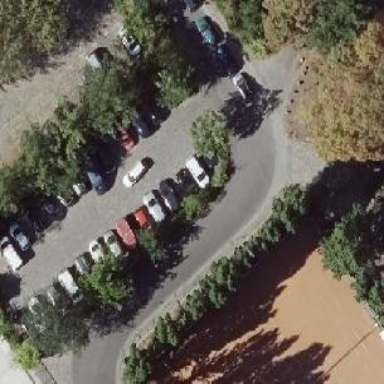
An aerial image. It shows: Road serving as parking aisle.